Question: I am developing a native Android app that is a wrapper for a webpage. It works pretty well, but there is an issue where the soft keyboard (Android keyboard) appears over the bottom of the webview, which makes it impossible to see what you are writing if you are trying to fill out something near the bottom of the webview.
Please see image below. Here I've clicked a textarea that is impossible to reach while the keyboard is open:

The code for this view is:
'''
<RelativeLayout xmlns:android="http://schemas.android.com/apk/res/android"
xmlns:tools="http://schemas.android.com/tools" android:layout_width="match_parent"
android:layout_height="match_parent" android:paddingLeft="0dp"
android:paddingRight="0dp"
android:paddingTop="0dp"
android:paddingBottom="0dp" tools:context=".PetpulseMainActivity">
<WebView
android:layout_width="wrap_content"
android:layout_height="wrap_content"
android:id="@+id/petpulseWebView" />
</RelativeLayout>
'''
I've tried switching the 'RelativeLayout' with 'ScrollView' and other approaches I've found, but for some reason the keyboard is always rendered on top of the view.
AndroidManifest.xml:
'''
<activity
android:name=".PetpulseMainActivity"
android:label="@string/app_name"
android:screenOrientation="portrait">
[...]
</activity>
'''
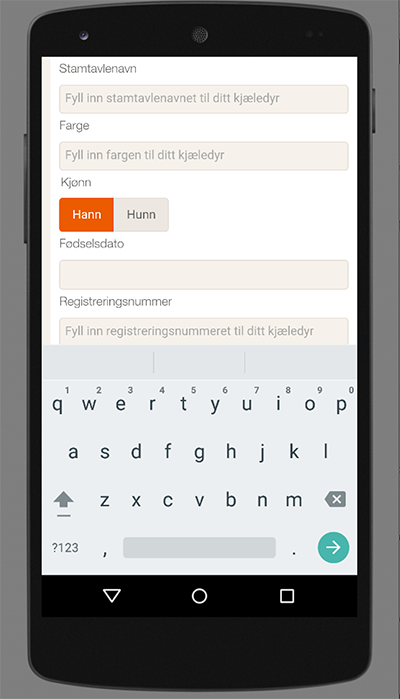
Answer: It's a known bug as refered in :
<URL>
To avoid it, remove the 'FullScreen' theme of your activity
From <URL>
> Window flag: hide all screen decorations (such as the status bar)
while this window is displayed. This allows the window to use the
entire display space for itself -- the status bar will be hidden when
an app window with this flag set is on the top layer. A fullscreen
window will ignore a value of SOFT_INPUT_ADJUST_RESIZE for the
window's softInputMode field; the window will stay fullscreen and will
not resize.